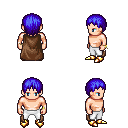
a pixel art fantasy rpg character, male body template, human, light skin, brown cape, white pants, blue plain hairstyle, bracelets, gold boots, four views (front, back, left, right), 2x2 character sprite sheet, small pixel art, hard edges, no anti-aliasing